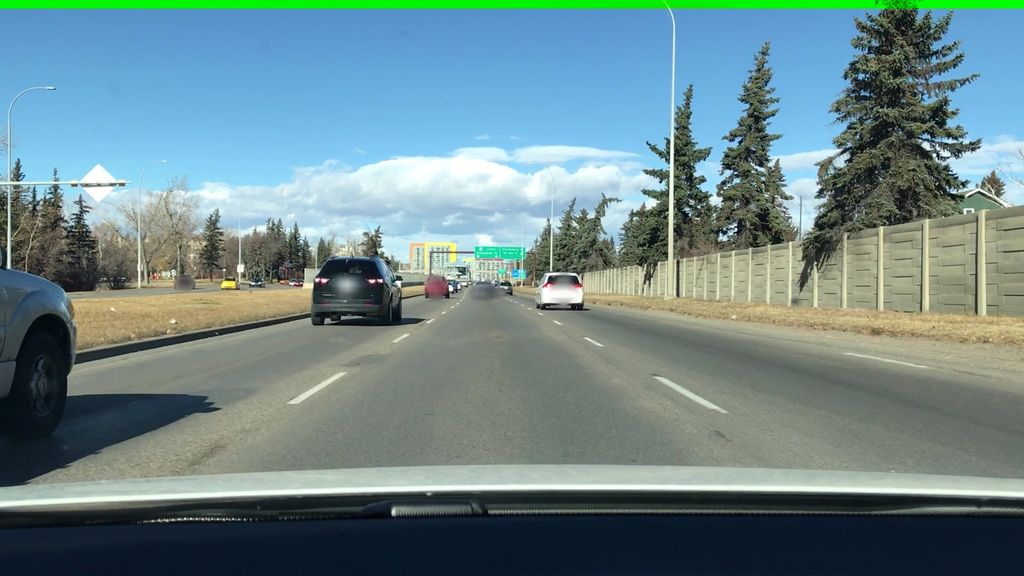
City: calgary